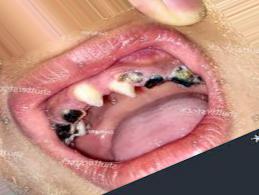
Condition: Caries